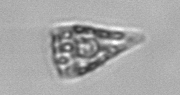
Label: Licmophora